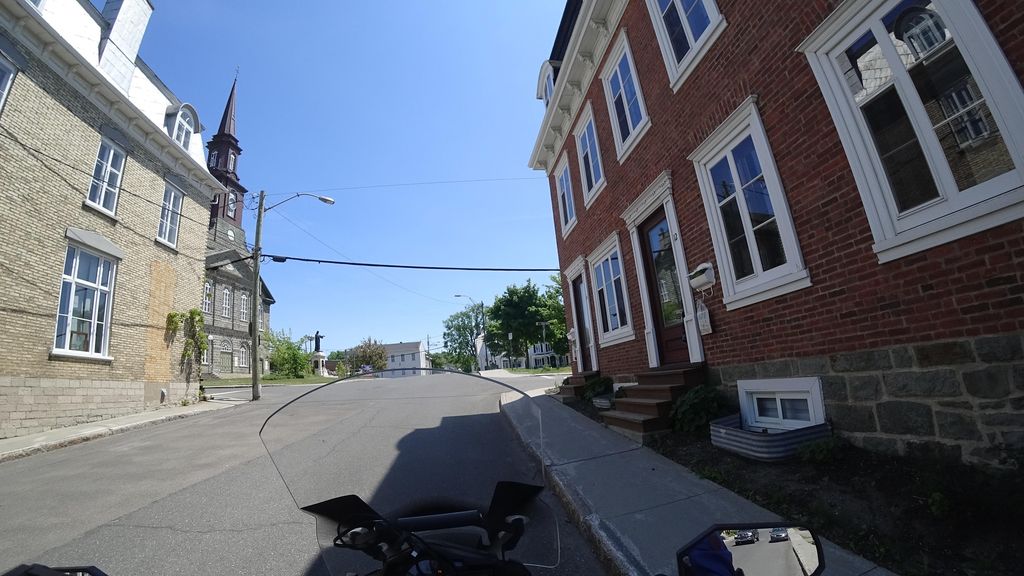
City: quebec_city